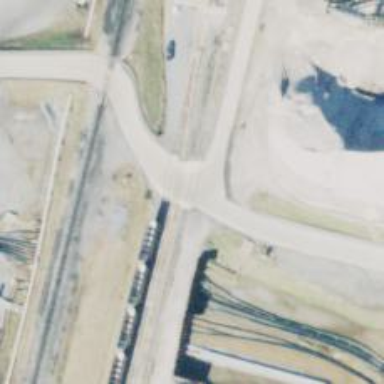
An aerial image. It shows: Railway level crossing.